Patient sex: M
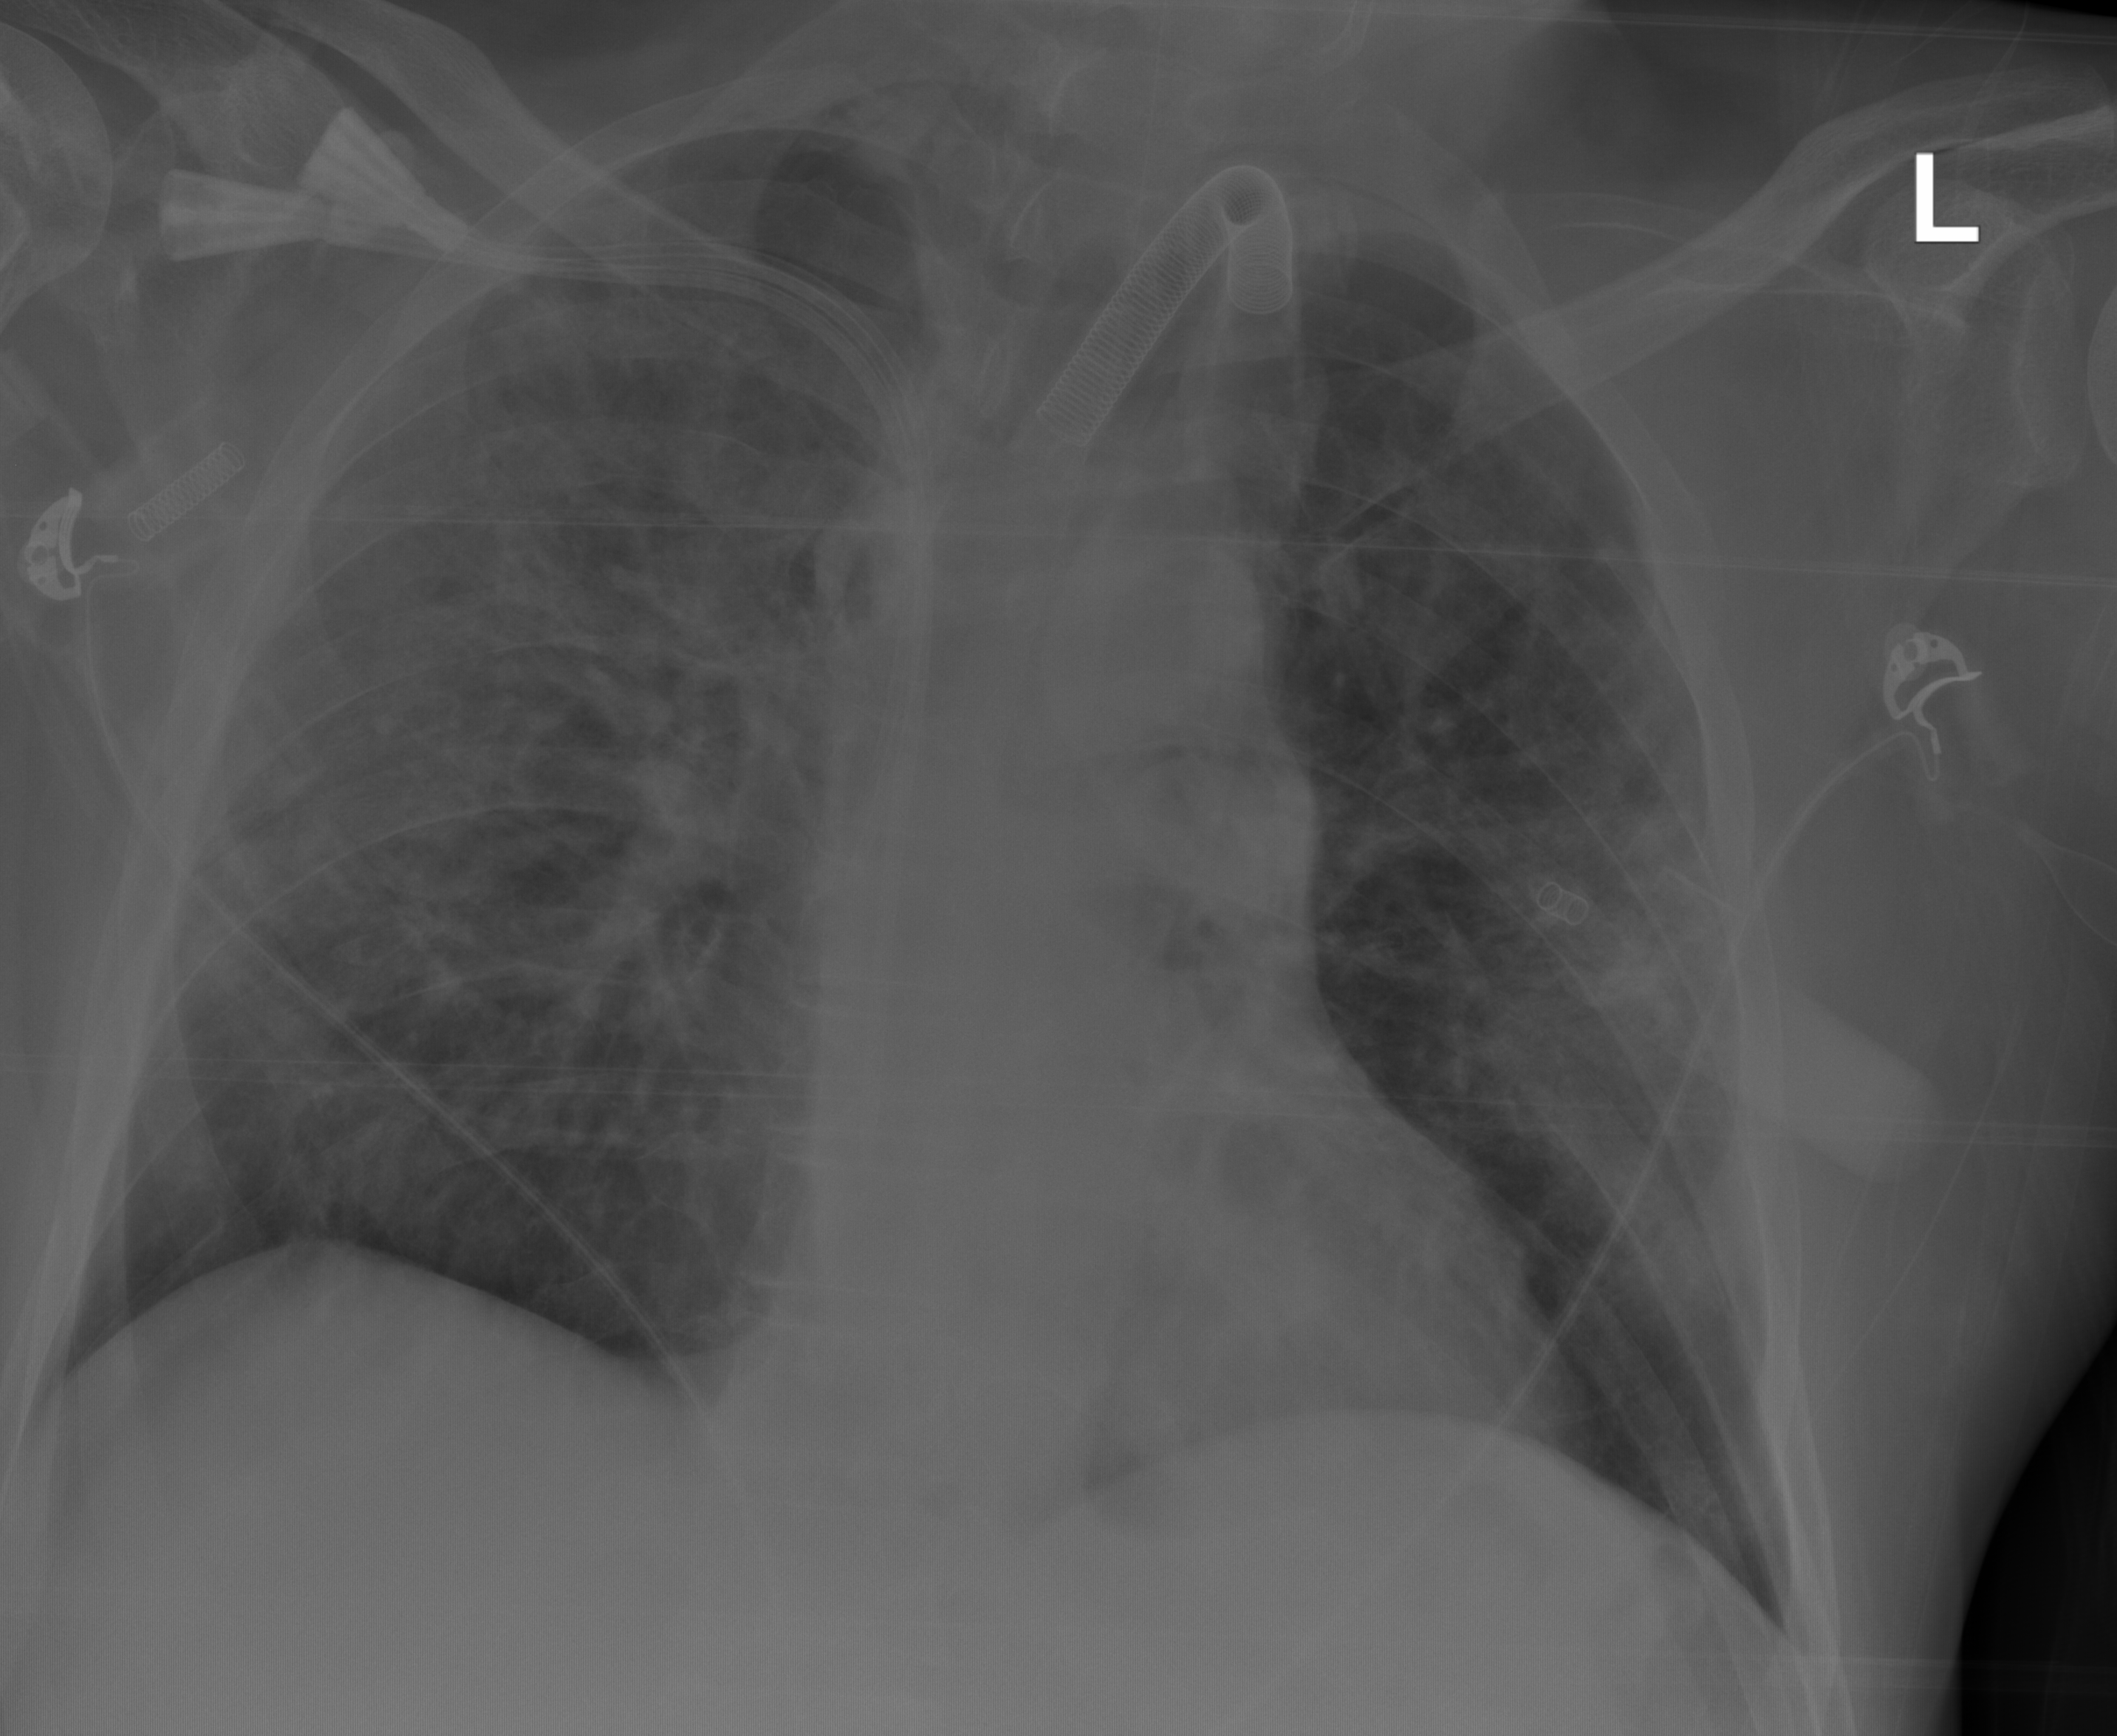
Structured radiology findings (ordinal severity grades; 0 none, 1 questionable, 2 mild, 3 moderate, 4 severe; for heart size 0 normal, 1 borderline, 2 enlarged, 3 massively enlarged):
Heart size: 0
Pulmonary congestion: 0
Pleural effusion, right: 0
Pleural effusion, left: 0
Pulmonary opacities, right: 2
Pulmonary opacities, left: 2
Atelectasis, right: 2
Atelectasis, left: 2